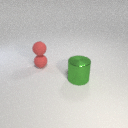
large green metal cylinder in front of small red rubber sphere